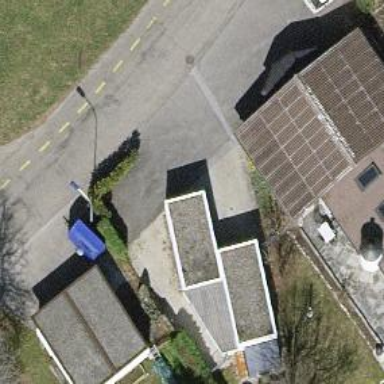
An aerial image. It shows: Group of garages.